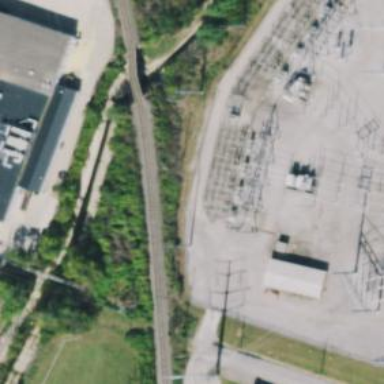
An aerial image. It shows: Switch for power supply.